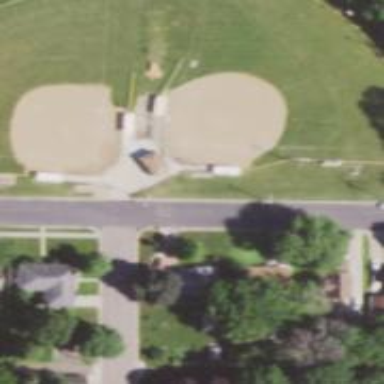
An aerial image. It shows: Softball pitch for leisure land activities.